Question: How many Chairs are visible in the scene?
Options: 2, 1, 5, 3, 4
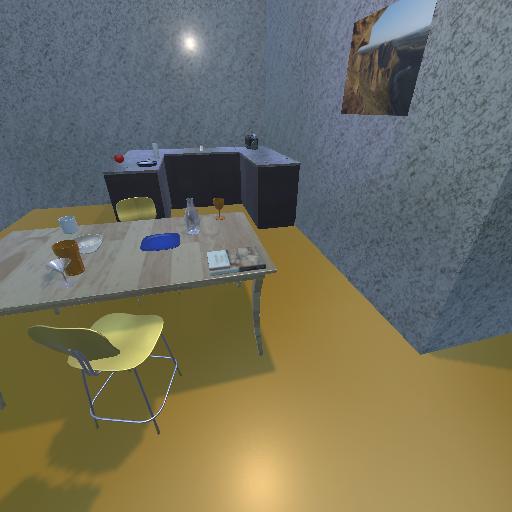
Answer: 2